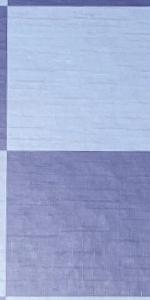
Label: Empty